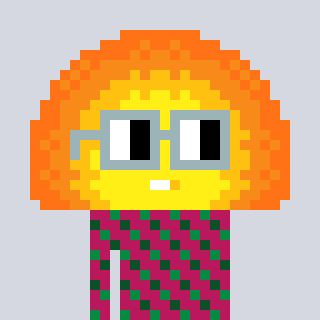
a pixel art character with square dark gray glasses, a sunset-shaped head and a darkpink-colored body on a cool background